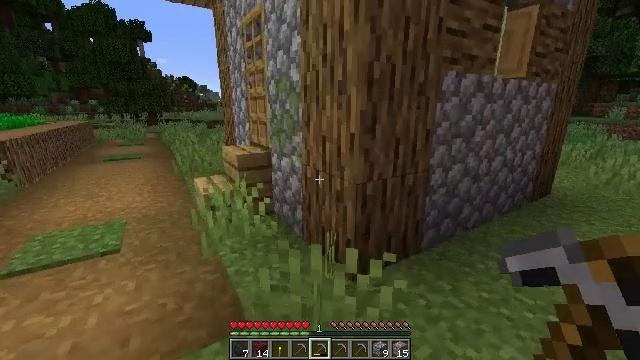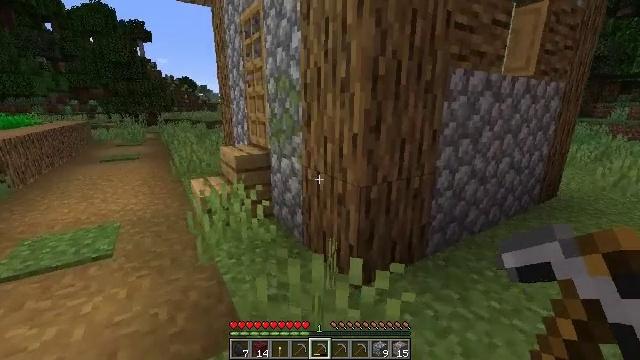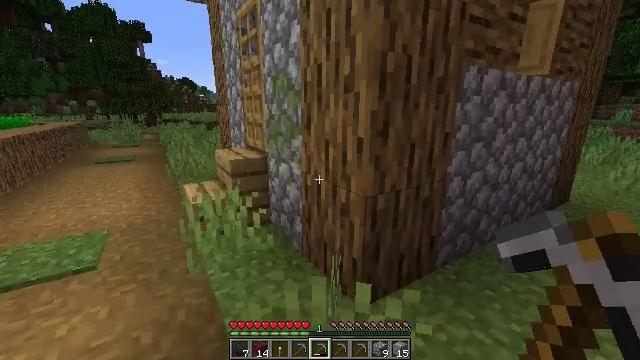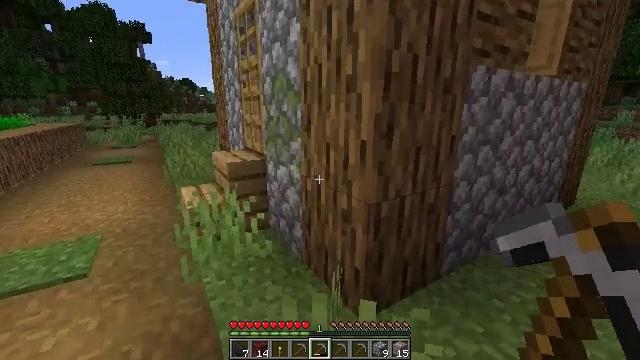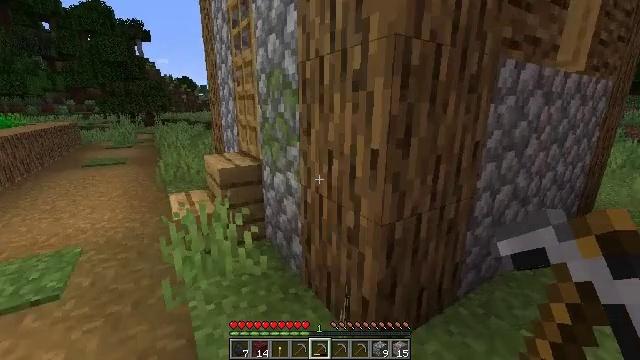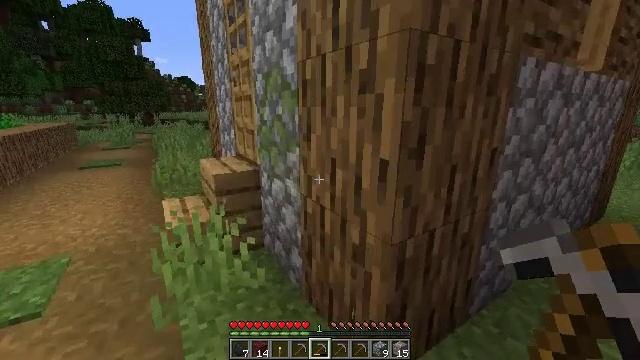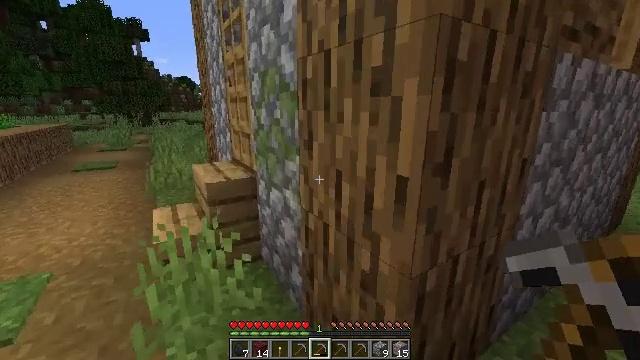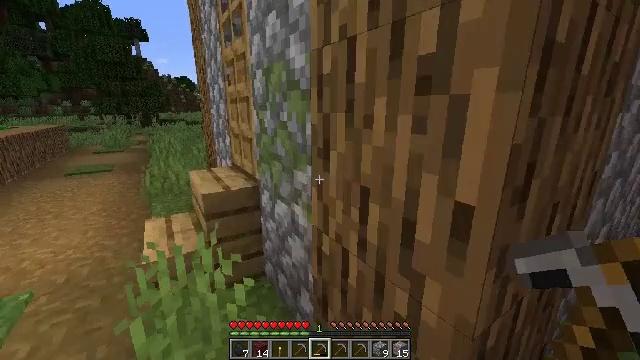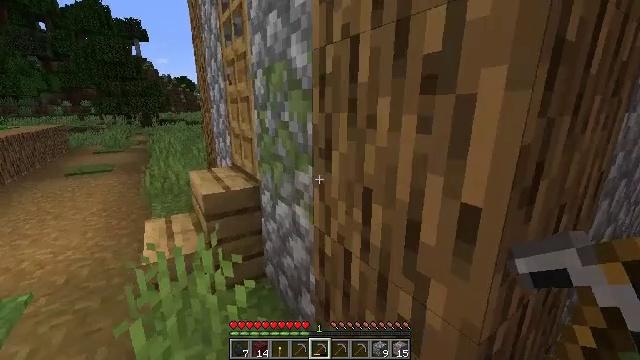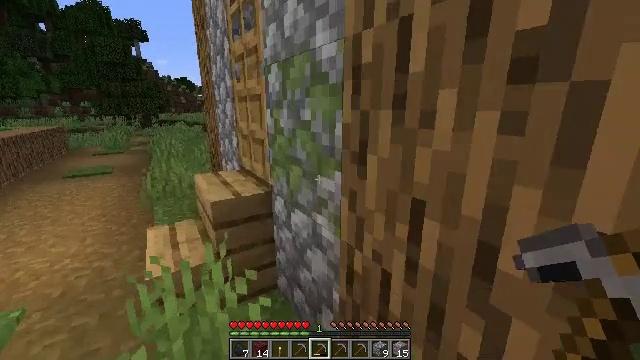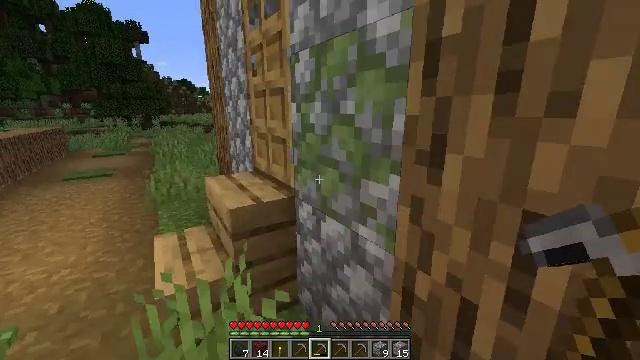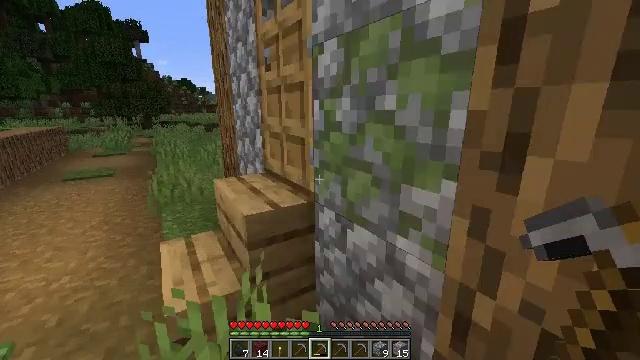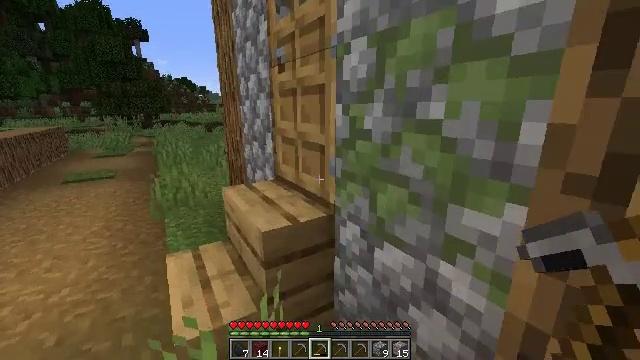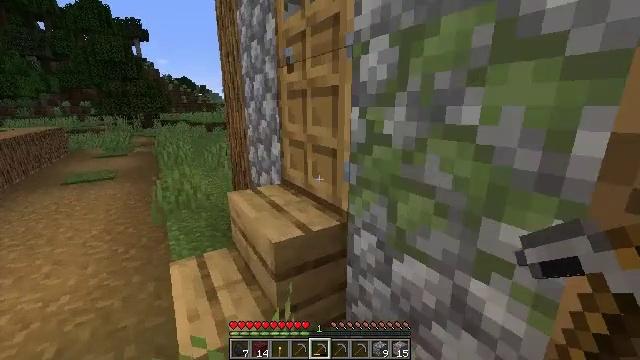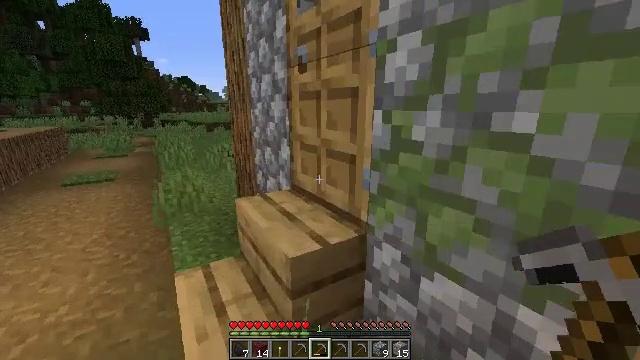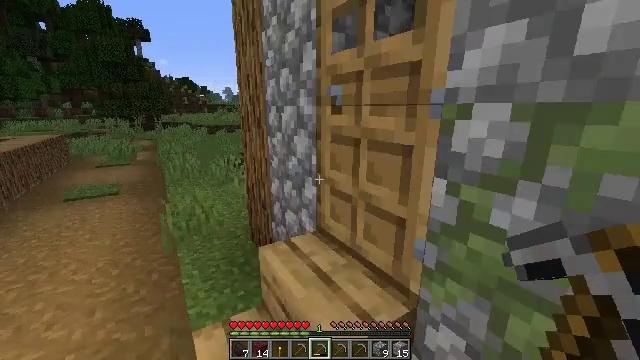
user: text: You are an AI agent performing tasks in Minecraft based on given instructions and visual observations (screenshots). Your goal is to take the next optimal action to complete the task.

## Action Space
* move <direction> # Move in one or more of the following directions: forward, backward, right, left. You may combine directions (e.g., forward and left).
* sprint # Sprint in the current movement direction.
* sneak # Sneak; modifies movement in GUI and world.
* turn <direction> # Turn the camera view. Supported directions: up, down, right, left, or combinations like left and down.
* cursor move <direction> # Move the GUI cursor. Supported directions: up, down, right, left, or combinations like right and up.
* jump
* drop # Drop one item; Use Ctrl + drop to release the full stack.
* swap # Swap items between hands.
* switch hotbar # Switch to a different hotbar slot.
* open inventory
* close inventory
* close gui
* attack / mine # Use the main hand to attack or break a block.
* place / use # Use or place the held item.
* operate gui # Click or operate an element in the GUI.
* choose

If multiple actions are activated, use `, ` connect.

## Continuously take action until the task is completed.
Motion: motion action
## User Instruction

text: Gather some oak stairs for reuse.
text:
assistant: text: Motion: move forward
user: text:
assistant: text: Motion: move forward
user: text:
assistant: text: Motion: move forward
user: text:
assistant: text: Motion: move forward
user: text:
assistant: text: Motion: move forward
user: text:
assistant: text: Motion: move forward
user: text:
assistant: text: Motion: move forward and move left
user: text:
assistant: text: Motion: move forward and move left
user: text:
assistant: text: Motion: move forward and move left
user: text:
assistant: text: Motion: move forward and move left
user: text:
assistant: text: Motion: move forward and move left
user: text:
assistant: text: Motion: move forward and move left
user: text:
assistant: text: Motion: move forward and move left
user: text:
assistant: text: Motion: move forward and move left
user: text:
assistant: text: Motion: move forward and move left, jump
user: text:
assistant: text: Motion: move forward, jump
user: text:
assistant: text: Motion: jump
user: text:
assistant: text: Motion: jump
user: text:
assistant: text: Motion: jump
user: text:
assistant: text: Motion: no_op
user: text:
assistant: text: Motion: turn right and up
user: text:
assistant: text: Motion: turn right and up
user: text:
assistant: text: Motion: turn right and up
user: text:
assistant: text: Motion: turn right
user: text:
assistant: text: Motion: turn right and down
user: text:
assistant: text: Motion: turn right and down
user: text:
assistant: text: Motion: turn right and down
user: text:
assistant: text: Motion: no_op
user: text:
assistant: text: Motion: use / place
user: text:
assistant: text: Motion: use / place